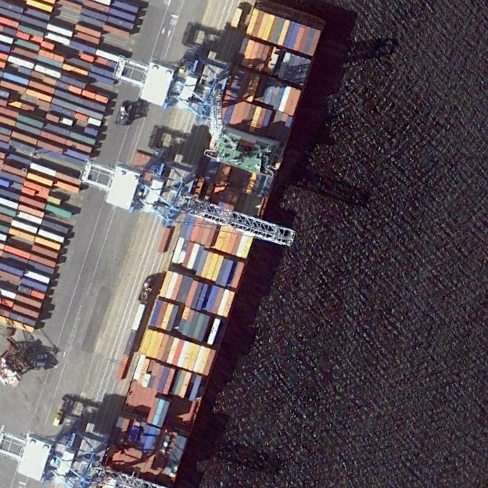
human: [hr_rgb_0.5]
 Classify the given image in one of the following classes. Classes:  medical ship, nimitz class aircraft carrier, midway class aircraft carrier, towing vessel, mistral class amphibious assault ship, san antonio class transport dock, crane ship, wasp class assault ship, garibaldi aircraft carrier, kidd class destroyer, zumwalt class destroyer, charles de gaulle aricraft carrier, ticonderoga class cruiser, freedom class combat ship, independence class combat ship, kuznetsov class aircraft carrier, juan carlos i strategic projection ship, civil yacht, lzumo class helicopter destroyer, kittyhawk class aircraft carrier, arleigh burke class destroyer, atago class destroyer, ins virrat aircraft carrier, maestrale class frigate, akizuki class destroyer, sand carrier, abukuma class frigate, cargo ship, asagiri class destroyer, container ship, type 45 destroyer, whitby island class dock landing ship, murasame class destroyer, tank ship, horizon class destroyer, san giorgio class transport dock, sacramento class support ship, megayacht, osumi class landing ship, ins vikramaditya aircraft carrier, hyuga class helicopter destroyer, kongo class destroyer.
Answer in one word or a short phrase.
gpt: Container ship